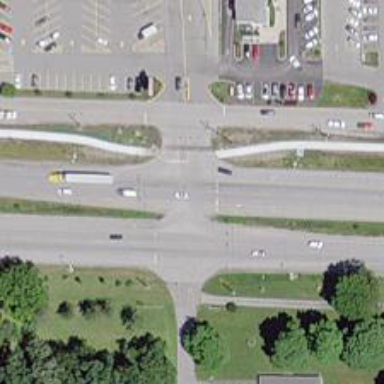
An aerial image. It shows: Trunk highway.